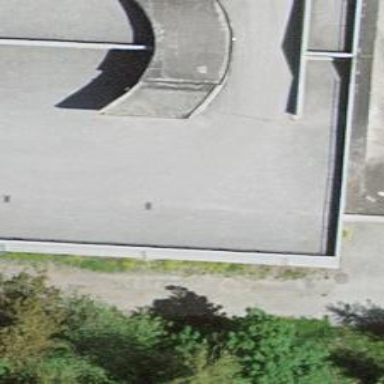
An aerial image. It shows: Concrete footway tunnel within building passage.